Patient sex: F
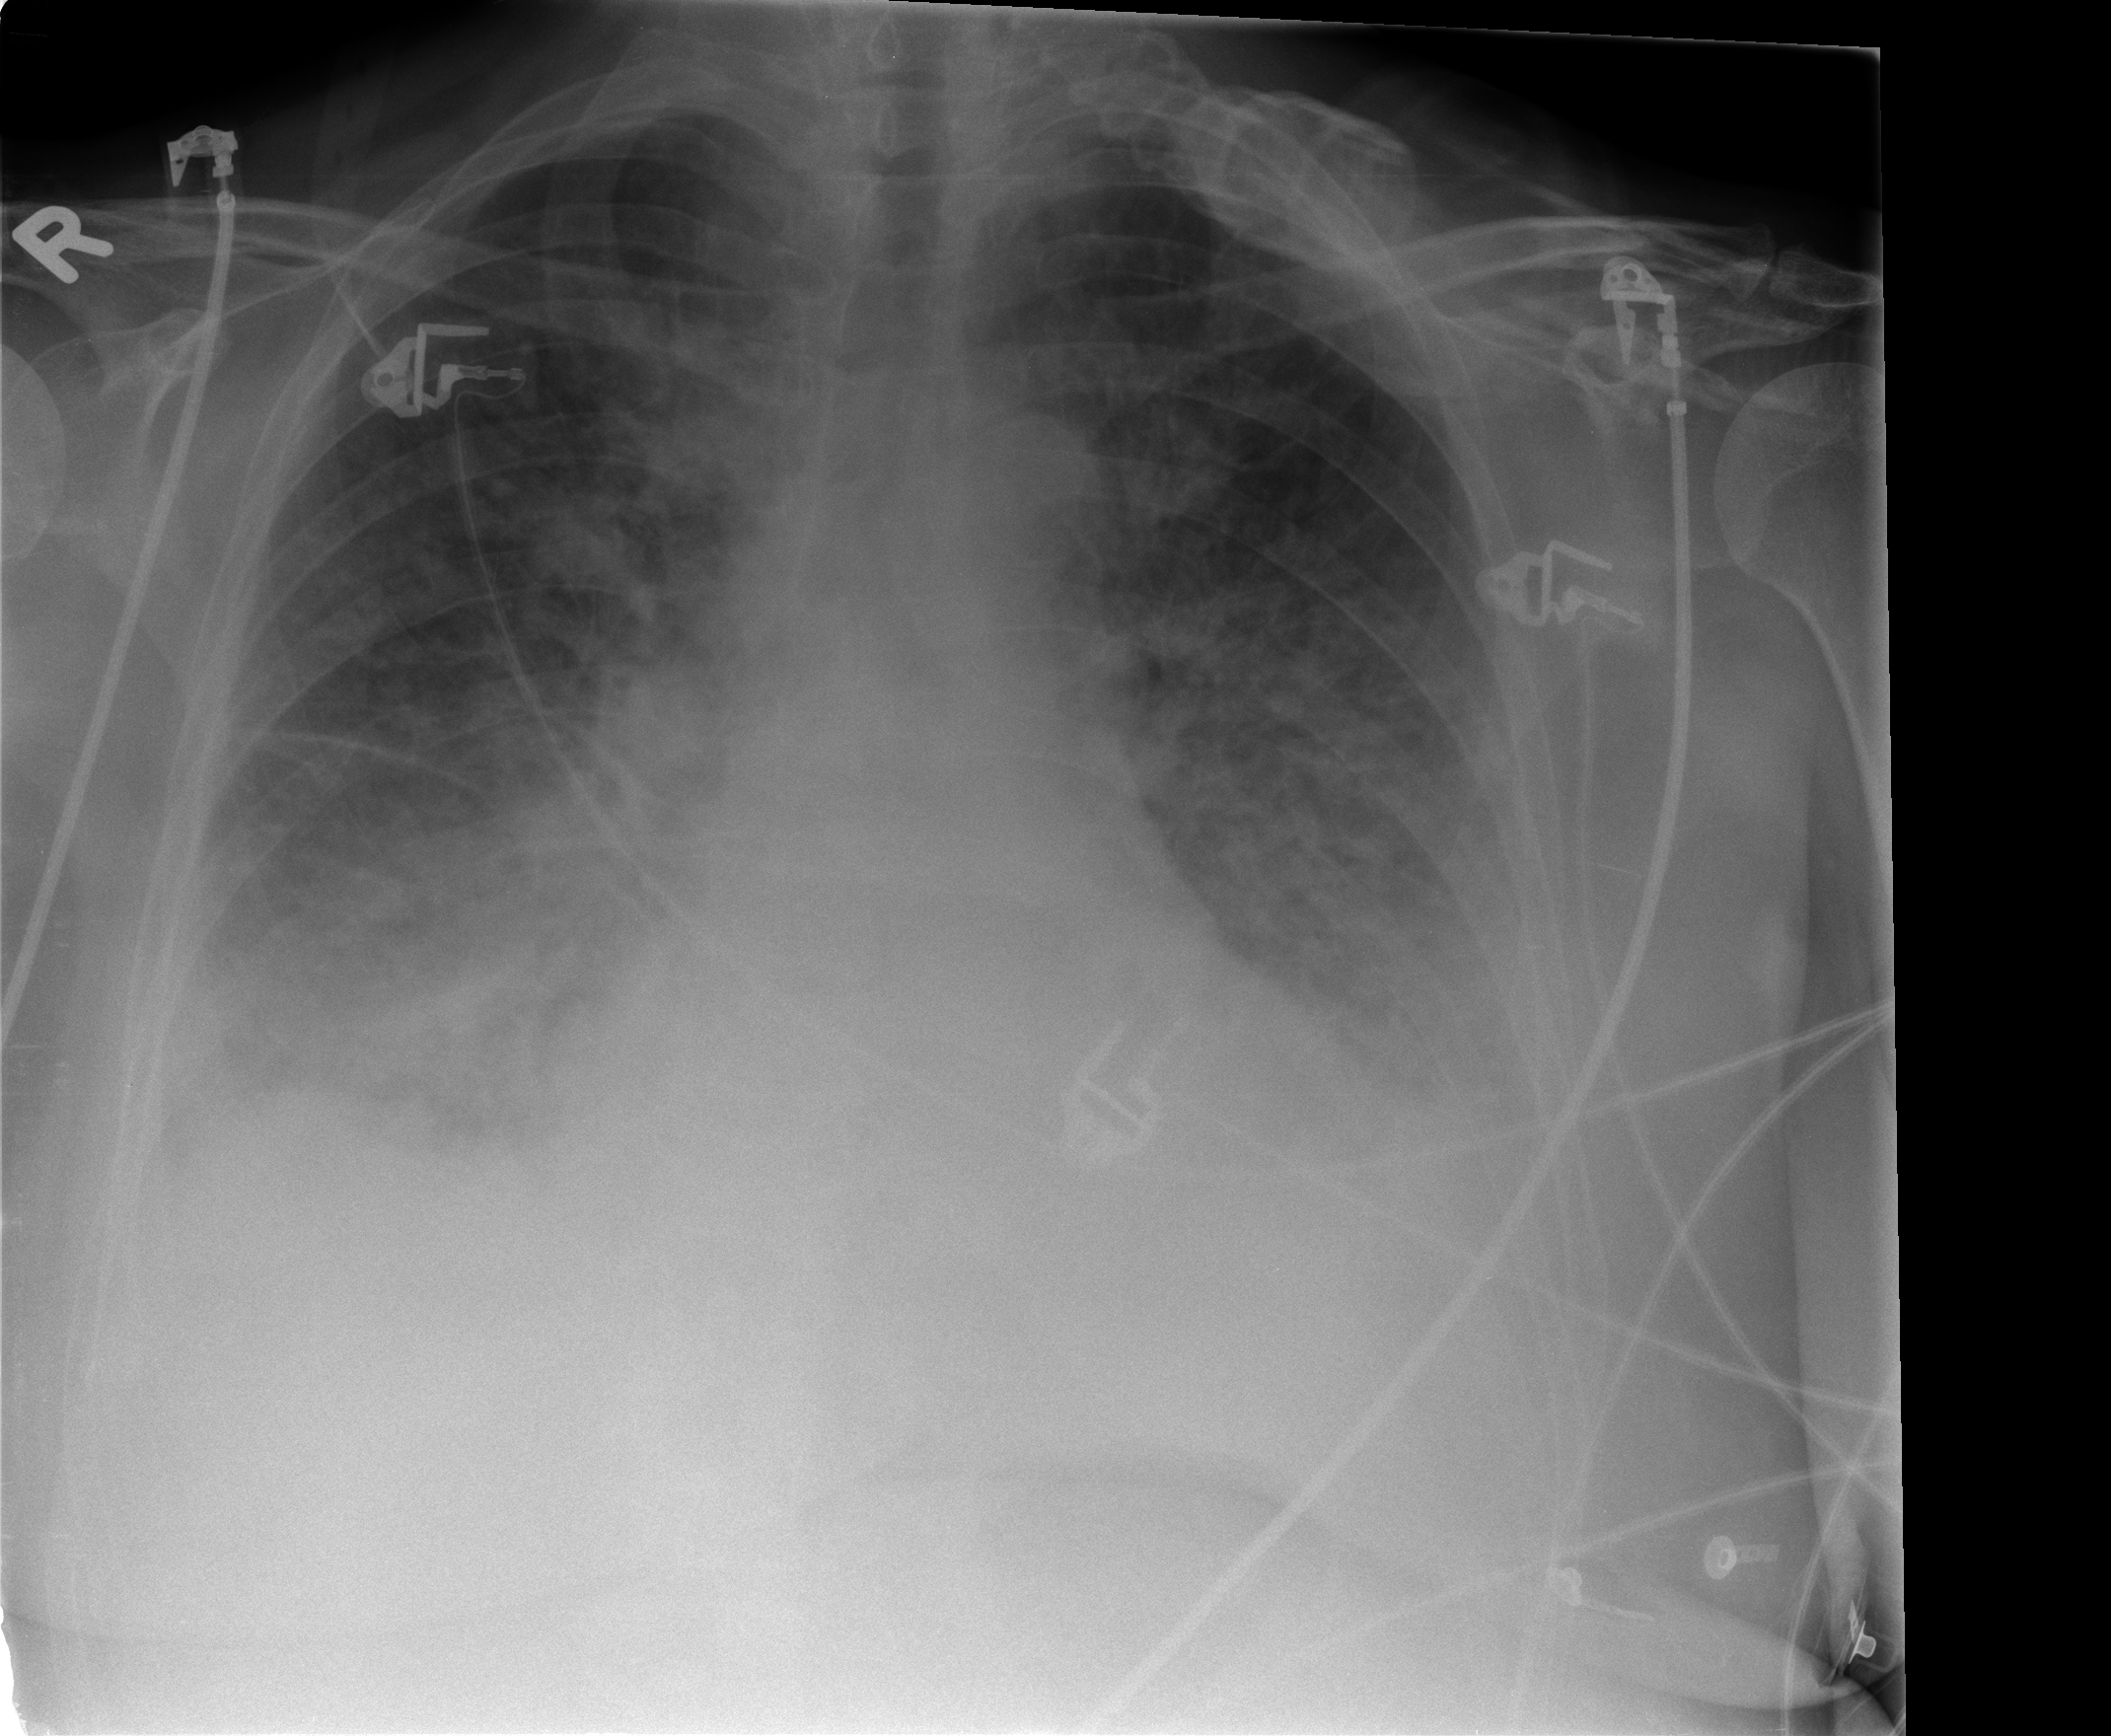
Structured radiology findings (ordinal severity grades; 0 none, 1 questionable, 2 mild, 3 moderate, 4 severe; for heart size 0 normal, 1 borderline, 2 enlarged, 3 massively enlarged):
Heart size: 2
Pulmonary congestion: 3
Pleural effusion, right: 1
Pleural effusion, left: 2
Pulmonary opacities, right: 3
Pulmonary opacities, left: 3
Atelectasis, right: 2
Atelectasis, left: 2